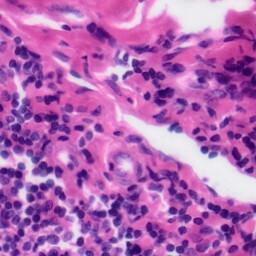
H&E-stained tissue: Tonsil